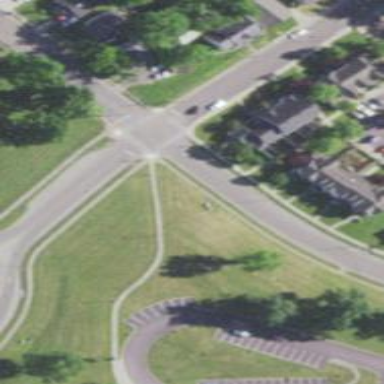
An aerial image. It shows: Zebra crossing on footway.